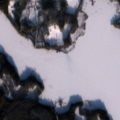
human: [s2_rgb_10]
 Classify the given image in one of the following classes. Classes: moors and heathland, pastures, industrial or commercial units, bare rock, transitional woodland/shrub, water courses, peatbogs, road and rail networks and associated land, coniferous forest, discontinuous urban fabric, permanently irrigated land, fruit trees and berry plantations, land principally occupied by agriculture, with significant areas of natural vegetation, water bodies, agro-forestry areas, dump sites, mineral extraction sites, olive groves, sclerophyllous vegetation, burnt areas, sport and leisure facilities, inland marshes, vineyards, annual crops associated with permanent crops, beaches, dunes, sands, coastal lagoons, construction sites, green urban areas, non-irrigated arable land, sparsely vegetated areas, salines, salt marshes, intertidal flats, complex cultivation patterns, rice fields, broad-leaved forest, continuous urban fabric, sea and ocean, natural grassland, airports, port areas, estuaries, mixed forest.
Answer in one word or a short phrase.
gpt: coniferous forest, mixed forest, peatbogs, water bodies